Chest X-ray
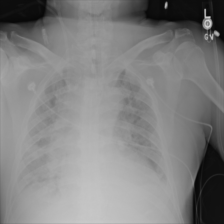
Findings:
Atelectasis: positive
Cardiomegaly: negative
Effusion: negative
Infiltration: positive
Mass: negative
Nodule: negative
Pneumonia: negative
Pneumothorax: negative
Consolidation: negative
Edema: negative
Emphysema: negative
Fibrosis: negative
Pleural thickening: negative
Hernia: negative